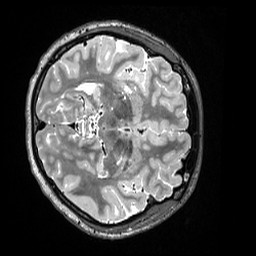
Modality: T2w
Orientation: axial
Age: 29
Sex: female
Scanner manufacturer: siemens
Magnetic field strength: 3 T
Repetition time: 3.2 s
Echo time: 0.563 s